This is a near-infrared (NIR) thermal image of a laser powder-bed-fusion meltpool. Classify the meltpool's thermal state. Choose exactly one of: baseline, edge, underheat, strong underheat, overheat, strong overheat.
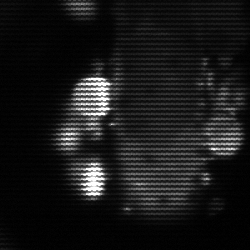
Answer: strong underheat